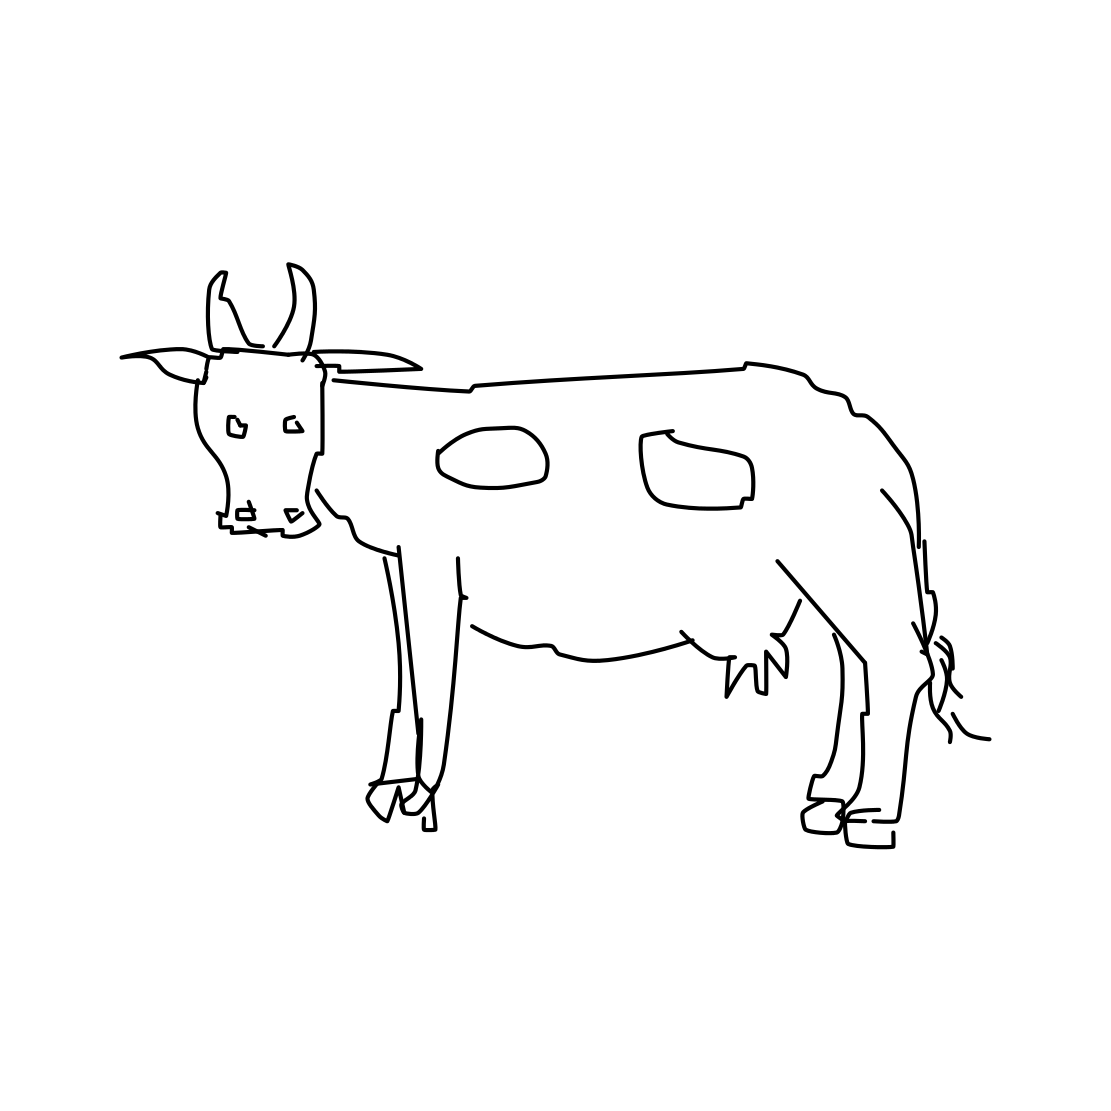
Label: cow